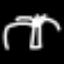
Label: palm tree